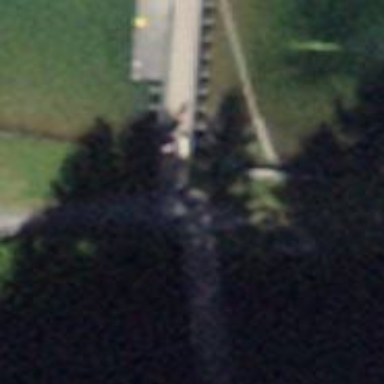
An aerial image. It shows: Footway bridge.